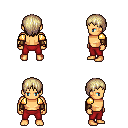
a pixel art fantasy rpg character, male body template, human, tanned skin, gold arm armor, red pants, white blonde plain hairstyle, cloth bracers, four views (front, back, left, right), 2x2 character sprite sheet, small pixel art, hard edges, no anti-aliasing